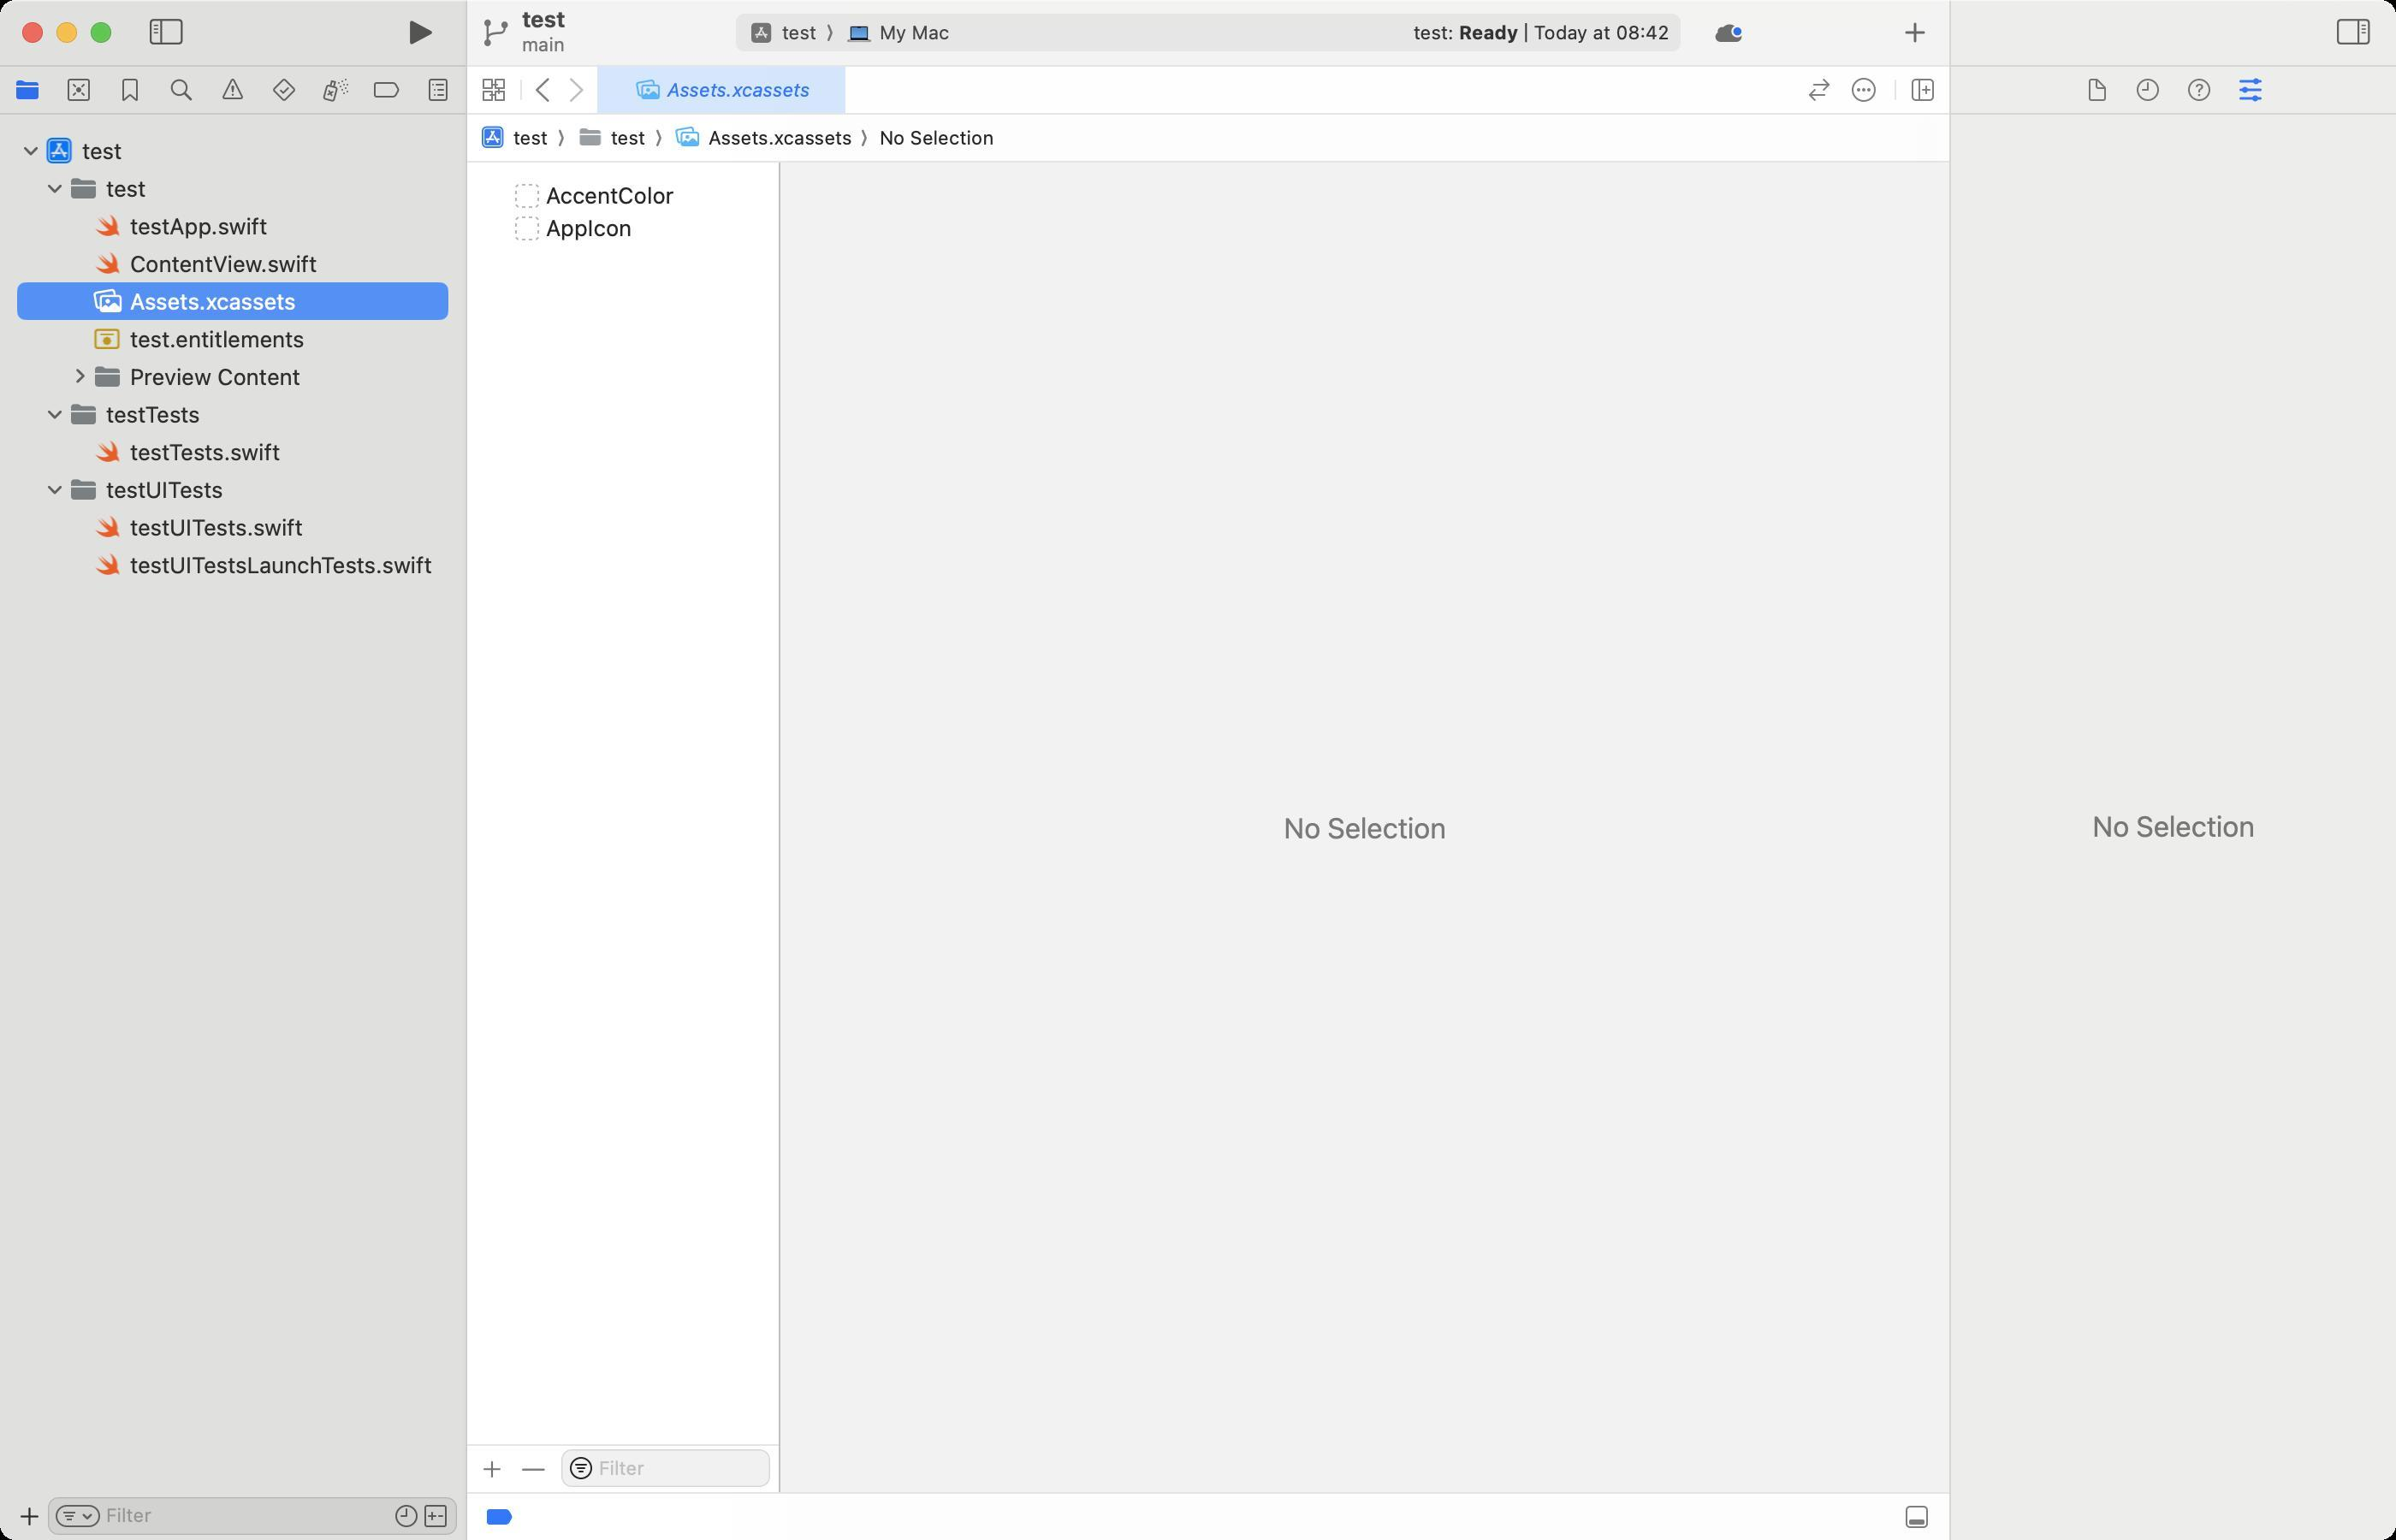
Accessibility tree:
{"name": "test_—_Assets.xcassets", "role": "AXWindow", "description": null, "role_description": "standard window", "value": null, "position": "164.00;127.00", "size": "1400;900", "children": [{"name": "test.xcodeproj", "role": "AXSplitGroup", "description": "/Users/[username]/Code/test/test/test.xcodeproj", "role_description": "split group", "value": null, "position": "0.00;0.00", "size": "1400;900", "children": [{"name": null, "role": "AXGroup", "description": "navigator", "role_description": "group", "value": null, "position": "0.00;0.00", "size": "272;900", "children": [{"name": "", "role": "AXRadioButton", "description": "Project", "role_description": "radio button", "value": 1, "position": "1.00;39.00", "size": "30;27", "children": []}, {"name": "", "role": "AXRadioButton", "description": "Source Control", "role_description": "radio button", "value": 0, "position": "31.00;39.00", "size": "30;27", "children": []}, {"name": "", "role": "AXRadioButton", "description": "Bookmarks", "role_description": "radio button", "value": 0, "position": "61.00;39.00", "size": "30;27", "children": []}, {"name": "", "role": "AXRadioButton", "description": "Find", "role_description": "radio button", "value": 0, "position": "91.00;39.00", "size": "30;27", "children": []}, {"name": "", "role": "AXRadioButton", "description": "Issues", "role_description": "radio button", "value": 0, "position": "121.00;39.00", "size": "30;27", "children": []}, {"name": "", "role": "AXRadioButton", "description": "Tests", "role_description": "radio button", "value": 0, "position": "151.00;39.00", "size": "30;27", "children": []}, {"name": "", "role": "AXRadioButton", "description": "Debug", "role_description": "radio button", "value": 0, "position": "181.00;39.00", "size": "30;27", "children": []}, {"name": "", "role": "AXRadioButton", "description": "Breakpoints", "role_description": "radio button", "value": 0, "position": "211.00;39.00", "size": "30;27", "children": []}, {"name": "", "role": "AXRadioButton", "description": "Reports", "role_description": "radio button", "value": 0, "position": "241.00;39.00", "size": "30;27", "children": []}, {"name": null, "role": "AXScrollArea", "description": null, "role_description": "scroll area", "value": null, "position": "0.00;67.00", "size": "272;805", "children": [{"name": null, "role": "AXOutline", "description": "Project Navigator", "role_description": "outline", "value": null, "position": "0.00;77.00", "size": "272;795", "children": [{"name": null, "role": "AXRow", "description": null, "role_description": "outline row", "value": null, "position": "0.00;77.00", "size": "272;22", "children": [{"name": null, "role": "AXCell", "description": null, "role_description": "cell", "value": null, "position": "10.00;77.00", "size": "252;22", "children": [{"name": "Project", "role": "AXImage", "description": "", "role_description": "", "value": null, "position": "25.75;78.50", "size": "19;18", "children": []}, {"name": null, "role": "AXTextField", "description": null, "role_description": "text field", "value": "test", "position": "46.00;80.00", "size": "210;16", "children": []}, {"name": null, "role": "AXDisclosureTriangle", "description": null, "role_description": "disclosure triangle", "value": 1, "position": "12.00;77.00", "size": "13;22", "children": []}]}]}, {"name": null, "role": "AXRow", "description": null, "role_description": "outline row", "value": null, "position": "0.00;99.00", "size": "272;22", "children": [{"name": null, "role": "AXCell", "description": null, "role_description": "cell", "value": null, "position": "10.00;99.00", "size": "252;22", "children": [{"name": "Group", "role": "AXImage", "description": "", "role_description": "", "value": null, "position": "40.00;103.00", "size": "18;14", "children": []}, {"name": null, "role": "AXTextField", "description": null, "role_description": "text field", "value": "test", "position": "60.00;102.00", "size": "196;16", "children": []}, {"name": null, "role": "AXDisclosureTriangle", "description": null, "role_description": "disclosure triangle", "value": 1, "position": "26.00;99.00", "size": "13;22", "children": []}]}]}, {"name": null, "role": "AXRow", "description": null, "role_description": "outline row", "value": null, "position": "0.00;121.00", "size": "272;22", "children": [{"name": null, "role": "AXCell", "description": null, "role_description": "cell", "value": null, "position": "10.00;121.00", "size": "252;22", "children": [{"name": "Swift_Source", "role": "AXImage", "description": "", "role_description": "", "value": null, "position": "54.75;124.00", "size": "17;15", "children": []}, {"name": null, "role": "AXTextField", "description": null, "role_description": "text field", "value": "testApp.swift", "position": "74.00;124.00", "size": "182;16", "children": []}]}]}, {"name": null, "role": "AXRow", "description": null, "role_description": "outline row", "value": null, "position": "0.00;143.00", "size": "272;22", "children": [{"name": null, "role": "AXCell", "description": null, "role_description": "cell", "value": null, "position": "10.00;143.00", "size": "252;22", "children": [{"name": "Swift_Source", "role": "AXImage", "description": "", "role_description": "", "value": null, "position": "54.75;146.00", "size": "17;15", "children": []}, {"name": null, "role": "AXTextField", "description": null, "role_description": "text field", "value": "ContentView.swift", "position": "74.00;146.00", "size": "182;16", "children": []}]}]}, {"name": null, "role": "AXRow", "description": null, "role_description": "outline row", "value": null, "position": "0.00;165.00", "size": "272;22", "children": [{"name": null, "role": "AXCell", "description": null, "role_description": "cell", "value": null, "position": "10.00;165.00", "size": "252;22", "children": [{"name": "Folder", "role": "AXImage", "description": "", "role_description": "", "value": null, "position": "53.00;167.50", "size": "20;16", "children": []}, {"name": null, "role": "AXTextField", "description": null, "role_description": "text field", "value": "Assets.xcassets", "position": "74.00;168.00", "size": "182;16", "children": []}]}]}, {"name": null, "role": "AXRow", "description": null, "role_description": "outline row", "value": null, "position": "0.00;187.00", "size": "272;22", "children": [{"name": null, "role": "AXCell", "description": null, "role_description": "cell", "value": null, "position": "10.00;187.00", "size": "252;22", "children": [{"name": "Entitlements_File", "role": "AXImage", "description": "", "role_description": "", "value": null, "position": "53.75;191.00", "size": "19;14", "children": []}, {"name": null, "role": "AXTextField", "description": null, "role_description": "text field", "value": "test.entitlements", "position": "74.00;190.00", "size": "182;16", "children": []}]}]}, {"name": null, "role": "AXRow", "description": null, "role_description": "outline row", "value": null, "position": "0.00;209.00", "size": "272;22", "children": [{"name": null, "role": "AXCell", "description": null, "role_description": "cell", "value": null, "position": "10.00;209.00", "size": "252;22", "children": [{"name": "Group", "role": "AXImage", "description": "", "role_description": "", "value": null, "position": "54.00;213.00", "size": "18;14", "children": []}, {"name": null, "role": "AXTextField", "description": null, "role_description": "text field", "value": "Preview Content", "position": "74.00;212.00", "size": "182;16", "children": []}, {"name": null, "role": "AXDisclosureTriangle", "description": null, "role_description": "disclosure triangle", "value": 0, "position": "40.00;209.00", "size": "13;22", "children": []}]}]}, {"name": null, "role": "AXRow", "description": null, "role_description": "outline row", "value": null, "position": "0.00;231.00", "size": "272;22", "children": [{"name": null, "role": "AXCell", "description": null, "role_description": "cell", "value": null, "position": "10.00;231.00", "size": "252;22", "children": [{"name": "Group", "role": "AXImage", "description": "", "role_description": "", "value": null, "position": "40.00;235.00", "size": "18;14", "children": []}, {"name": null, "role": "AXTextField", "description": null, "role_description": "text field", "value": "testTests", "position": "60.00;234.00", "size": "196;16", "children": []}, {"name": null, "role": "AXDisclosureTriangle", "description": null, "role_description": "disclosure triangle", "value": 1, "position": "26.00;231.00", "size": "13;22", "children": []}]}]}, {"name": null, "role": "AXRow", "description": null, "role_description": "outline row", "value": null, "position": "0.00;253.00", "size": "272;22", "children": [{"name": null, "role": "AXCell", "description": null, "role_description": "cell", "value": null, "position": "10.00;253.00", "size": "252;22", "children": [{"name": "Swift_Source", "role": "AXImage", "description": "", "role_description": "", "value": null, "position": "54.75;256.00", "size": "17;15", "children": []}, {"name": null, "role": "AXTextField", "description": null, "role_description": "text field", "value": "testTests.swift", "position": "74.00;256.00", "size": "182;16", "children": []}]}]}, {"name": null, "role": "AXRow", "description": null, "role_description": "outline row", "value": null, "position": "0.00;275.00", "size": "272;22", "children": [{"name": null, "role": "AXCell", "description": null, "role_description": "cell", "value": null, "position": "10.00;275.00", "size": "252;22", "children": [{"name": "Group", "role": "AXImage", "description": "", "role_description": "", "value": null, "position": "40.00;279.00", "size": "18;14", "children": []}, {"name": null, "role": "AXTextField", "description": null, "role_description": "text field", "value": "testUITests", "position": "60.00;278.00", "size": "196;16", "children": []}, {"name": null, "role": "AXDisclosureTriangle", "description": null, "role_description": "disclosure triangle", "value": 1, "position": "26.00;275.00", "size": "13;22", "children": []}]}]}, {"name": null, "role": "AXRow", "description": null, "role_description": "outline row", "value": null, "position": "0.00;297.00", "size": "272;22", "children": [{"name": null, "role": "AXCell", "description": null, "role_description": "cell", "value": null, "position": "10.00;297.00", "size": "252;22", "children": [{"name": "Swift_Source", "role": "AXImage", "description": "", "role_description": "", "value": null, "position": "54.75;300.00", "size": "17;15", "children": []}, {"name": null, "role": "AXTextField", "description": null, "role_description": "text field", "value": "testUITests.swift", "position": "74.00;300.00", "size": "182;16", "children": []}]}]}, {"name": null, "role": "AXRow", "description": null, "role_description": "outline row", "value": null, "position": "0.00;319.00", "size": "272;22", "children": [{"name": null, "role": "AXCell", "description": null, "role_description": "cell", "value": null, "position": "10.00;319.00", "size": "252;22", "children": [{"name": "Swift_Source", "role": "AXImage", "description": "", "role_description": "", "value": null, "position": "54.75;322.00", "size": "17;15", "children": []}, {"name": null, "role": "AXTextField", "description": null, "role_description": "text field", "value": "testUITestsLaunchTests.swift", "position": "74.00;322.00", "size": "182;16", "children": []}]}]}, {"name": null, "role": "AXColumn", "description": null, "role_description": "column", "value": null, "position": "10.00;77.00", "size": "252;795", "children": []}]}]}, {"name": null, "role": "AXTextField", "description": "Project navigator filter", "role_description": "search text field", "value": null, "position": "28.00;875.00", "size": "239;22", "children": [{"name": "Recent_files", "role": "AXCheckBox", "description": null, "role_description": "toggle button", "value": 0, "position": "229.00;876.00", "size": "17;20", "children": []}, {"name": "Files_with_source-control_status", "role": "AXCheckBox", "description": null, "role_description": "toggle button", "value": 0, "position": "246.00;876.00", "size": "17;20", "children": []}, {"name": "", "role": "AXUnknown", "description": "cancel", "role_description": "unknown", "value": null, "position": "-164.00;968.00", "size": "11;22", "children": [{"name": "", "role": "AXButton", "description": "cancel", "role_description": "button", "value": null, "position": "-164.00;968.00", "size": "11;22", "children": []}]}, {"name": null, "role": "AXButton", "description": "Icon View Drop Down", "role_description": "button", "value": null, "position": "47.50;884.00", "size": "7;4", "children": []}]}, {"name": "", "role": "AXMenuButton", "description": null, "role_description": "menu button", "value": null, "position": "2.00;876.00", "size": "26;20", "children": []}]}, {"name": null, "role": "AXSplitter", "description": null, "role_description": "splitter", "value": 272.0, "position": "272.00;38.00", "size": "1;862", "children": []}, {"name": null, "role": "AXGroup", "description": "editor area", "role_description": "group", "value": null, "position": "273.00;0.00", "size": "866;900", "children": [{"name": null, "role": "AXSplitGroup", "description": null, "role_description": "split group", "value": null, "position": "273.00;0.00", "size": "866;900", "children": [{"name": null, "role": "AXSplitGroup", "description": null, "role_description": "split group", "value": null, "position": "273.00;0.00", "size": "866;900", "children": [{"name": null, "role": "AXGroup", "description": "Assets.xcassets", "role_description": "group", "value": null, "position": "273.00;0.00", "size": "866;900", "children": [{"name": null, "role": "AXGroup", "description": "Assets.xcassets", "role_description": "group", "value": null, "position": "273.00;0.00", "size": "866;900", "children": [{"name": null, "role": "AXSplitGroup", "description": null, "role_description": "split group", "value": null, "position": "273.00;0.00", "size": "866;900", "children": [{"name": null, "role": "AXSplitGroup", "description": null, "role_description": "split group", "value": null, "position": "273.00;0.00", "size": "866;900", "children": [{"name": null, "role": "AXScrollArea", "description": null, "role_description": "scroll area", "value": null, "position": "273.00;95.00", "size": "182;749", "children": [{"name": null, "role": "AXOutline", "description": "Assets", "role_description": "outline", "value": null, "position": "273.00;95.00", "size": "182;749", "children": [{"name": null, "role": "AXRow", "description": null, "role_description": "outline row", "value": null, "position": "273.00;105.00", "size": "182;19", "children": [{"name": null, "role": "AXTextField", "description": null, "role_description": "text field", "value": "AccentColor", "position": "298.00;106.00", "size": "141;17", "children": []}]}, {"name": null, "role": "AXRow", "description": null, "role_description": "outline row", "value": null, "position": "273.00;124.00", "size": "182;19", "children": [{"name": null, "role": "AXTextField", "description": null, "role_description": "text field", "value": "AppIcon", "position": "298.00;125.00", "size": "141;17", "children": []}]}, {"name": null, "role": "AXColumn", "description": null, "role_description": "column", "value": null, "position": "283.00;95.00", "size": "162;749", "children": []}]}]}, {"name": null, "role": "AXTextField", "description": null, "role_description": "search text field", "value": "", "position": "328.00;847.00", "size": "122;22", "children": [{"name": "toggle_filter", "role": "AXButton", "description": "search", "role_description": "button", "value": null, "position": "328.00;847.00", "size": "15;22", "children": []}]}, {"name": "", "role": "AXMenuButton", "description": "Add a group or image set", "role_description": "menu button", "value": null, "position": "274.00;845.00", "size": "25;27", "children": []}, {"name": "", "role": "AXButton", "description": "remove", "role_description": "button", "value": null, "position": "299.00;845.00", "size": "25;28", "children": []}, {"name": null, "role": "AXSplitter", "description": null, "role_description": "splitter", "value": 182.0, "position": "455.00;38.00", "size": "1;862", "children": []}, {"name": null, "role": "AXGroup", "description": "placeholder view", "role_description": "group", "value": null, "position": "456.00;0.00", "size": "683;900", "children": [{"name": null, "role": "AXStaticText", "description": null, "role_description": "text", "value": "No Selection", "position": "746.00;474.00", "size": "103;20", "children": []}]}]}]}, {"name": null, "role": "AXGroup", "description": "Jump Bar", "role_description": "group", "value": null, "position": "273.00;67.00", "size": "866;28", "children": [{"name": null, "role": "AXPopUpButton", "description": null, "role_description": "pop up button", "value": "test", "position": "273.00;67.00", "size": "62;27", "children": []}, {"name": null, "role": "AXPopUpButton", "description": null, "role_description": "pop up button", "value": "test", "position": "335.00;67.00", "size": "57;27", "children": []}, {"name": null, "role": "AXPopUpButton", "description": null, "role_description": "pop up button", "value": "Assets.xcassets", "position": "392.00;67.00", "size": "120;27", "children": []}, {"name": null, "role": "AXPopUpButton", "description": null, "role_description": "pop up button", "value": "No Selection", "position": "512.00;67.00", "size": "83;27", "children": []}]}]}, {"name": null, "role": "AXGroup", "description": "Tab Bar", "role_description": "group", "value": null, "position": "273.00;39.00", "size": "866;28", "children": [{"name": "Tab_bar,_1_tab", "role": "AXTabGroup", "description": "tab bar", "role_description": "tab group", "value": "{\n    \"name\": \"Assets.xcassets\",\n    \"role\": \"AXRadioButton\",\n    \"description\": null,\n    \"role_description\": \"tab\",\n    \"value\": true,\n    \"position\": \"349.00;39.00\",\n    \"size\": \"145;27\",\n    \"children\": [\n        {\n            \"name\": \"close_tab\",\n            \"role\": \"AXButton\",\n            \"description\": \"Close\",\n            \"role_description\": \"button\",\n            \"value\": null,\n            \"position\": \"353.00;44.50\",\n            \"size\": \"16;16\",\n            \"children\": [\n                {\n                    \"name\": \"close_tab\",\n                    \"role\": \"AXButton\",\n                    \"description\": \"Close\",\n                    \"role_description\": \"button\",\n                    \"value\": null,\n                    \"position\": \"353.00;44.50\",\n                    \"size\": \"16;16\",\n                    \"children\": []\n                }\n            ]\n        }\n    ]\n}", "position": "349.00;39.00", "size": "700;27", "children": [{"name": null, "role": "AXScrollArea", "description": null, "role_description": "scroll area", "value": null, "position": "349.00;39.00", "size": "700;27", "children": [{"name": "Assets.xcassets", "role": "AXRadioButton", "description": null, "role_description": "tab", "value": true, "position": "349.00;39.00", "size": "145;27", "children": [{"name": "close_tab", "role": "AXButton", "description": "Close", "role_description": "button", "value": null, "position": "353.00;44.50", "size": "16;16", "children": [{"name": "close_tab", "role": "AXButton", "description": "Close", "role_description": "button", "value": null, "position": "353.00;44.50", "size": "16;16", "children": []}]}]}]}]}, {"name": "", "role": "AXButton", "description": "Related Items", "role_description": "button", "value": null, "position": "277.00;39.00", "size": "23;27", "children": []}, {"name": "", "role": "AXButton", "description": "Go Back", "role_description": "button", "value": null, "position": "309.00;39.00", "size": "18;27", "children": []}, {"name": "", "role": "AXButton", "description": "Go Forward", "role_description": "button", "value": null, "position": "327.00;39.00", "size": "18;27", "children": []}, {"name": "", "role": "AXCheckBox", "description": "Code Review", "role_description": "toggle button", "value": "0", "position": "1051.00;39.00", "size": "24;27", "children": []}, {"name": "", "role": "AXButton", "description": "editor options", "role_description": "button", "value": null, "position": "1075.00;39.00", "size": "28;27", "children": []}, {"name": "", "role": "AXButton", "description": "Add Editor on Right", "role_description": "button", "value": null, "position": "1112.00;39.00", "size": "23;27", "children": []}]}]}]}, {"name": null, "role": "AXGroup", "description": "debug bar", "role_description": "group", "value": null, "position": "273.00;873.00", "size": "866;27", "children": [{"name": "", "role": "AXCheckBox", "description": "Breakpoints", "role_description": "toggle button", "value": 1, "position": "277.00;873.00", "size": "30;27", "children": []}, {"name": "", "role": "AXButton", "description": "show debug area", "role_description": "button", "value": null, "position": "1105.00;873.00", "size": "30;27", "children": []}]}]}]}, {"name": null, "role": "AXSplitter", "description": null, "role_description": "splitter", "value": 866.0, "position": "1139.00;38.00", "size": "1;862", "children": []}, {"name": null, "role": "AXGroup", "description": "inspector", "role_description": "group", "value": null, "position": "1140.00;0.00", "size": "260;900", "children": [{"name": null, "role": "AXStaticText", "description": null, "role_description": "text", "value": "No Selection", "position": "1218.50;473.00", "size": "103;20", "children": []}, {"name": "", "role": "AXRadioButton", "description": "File Inspector", "role_description": "radio button", "value": 0, "position": "1210.00;39.00", "size": "30;27", "children": []}, {"name": "", "role": "AXRadioButton", "description": "History Inspector", "role_description": "radio button", "value": 0, "position": "1240.00;39.00", "size": "30;27", "children": []}, {"name": "", "role": "AXRadioButton", "description": "Quick Help Inspector", "role_description": "radio button", "value": 0, "position": "1270.00;39.00", "size": "30;27", "children": []}, {"name": "", "role": "AXRadioButton", "description": "Attributes Inspector", "role_description": "radio button", "value": 1, "position": "1300.00;39.00", "size": "30;27", "children": []}]}]}, {"name": null, "role": "AXToolbar", "description": null, "role_description": "toolbar", "value": null, "position": "0.00;0.00", "size": "1400;38", "children": [{"name": null, "role": "AXButton", "description": "Hide Navigator", "role_description": "button", "value": null, "position": "76.00;0.00", "size": "42;38", "children": []}, {"name": null, "role": "AXGroup", "description": null, "role_description": "group", "value": null, "position": "176.00;0.00", "size": "92;38", "children": [{"name": "Run", "role": "AXButton", "description": null, "role_description": "button", "value": null, "position": "225.00;7.00", "size": "40;25", "children": []}]}, {"name": null, "role": "AXButton", "description": "Branch Chooser", "role_description": "button", "value": "test, main", "position": "277.00;0.00", "size": "136;38", "children": [{"name": null, "role": "AXButton", "description": "Branch Chooser", "role_description": "button", "value": "test, main", "position": "281.00;2.00", "size": "128;34", "children": [{"name": null, "role": "AXStaticText", "description": null, "role_description": "text", "value": "test", "position": "303.00;3.00", "size": "30;16", "children": []}, {"name": null, "role": "AXStaticText", "description": null, "role_description": "text", "value": "main", "position": "303.00;19.00", "size": "30;14", "children": []}, {"name": null, "role": "AXImage", "description": "", "role_description": "image", "value": null, "position": "281.00;7.00", "size": "18;24", "children": []}]}]}, {"name": null, "role": "AXGroup", "description": null, "role_description": "group", "value": null, "position": "426.00;0.00", "size": "560;38", "children": [{"name": null, "role": "AXGroup", "description": "Activity View", "role_description": "group", "value": null, "position": "430.00;8.00", "size": "552;22", "children": [{"name": null, "role": "AXList", "description": "path", "role_description": "list", "value": null, "position": "430.00;8.00", "size": "140;22", "children": [{"name": null, "role": "AXPopUpButton", "description": "Active Scheme", "role_description": "pop up button", "value": "test", "position": "430.00;8.00", "size": "62;22", "children": []}, {"name": null, "role": "AXPopUpButton", "description": "Active Run Destination", "role_description": "pop up button", "value": "My Mac", "position": "492.00;8.00", "size": "78;22", "children": []}]}, {"name": null, "role": "AXStaticText", "description": null, "role_description": "text", "value": "test: Ready │ Today at 08:42", "position": "824.00;12.00", "size": "154;14", "children": []}]}]}, {"name": null, "role": "AXButton", "description": "Notices", "role_description": "button", "value": null, "position": "995.00;0.00", "size": "30;38", "children": []}, {"name": null, "role": "AXButton", "description": "Library", "role_description": "button", "value": null, "position": "1103.00;0.00", "size": "32;38", "children": []}, {"name": null, "role": "AXButton", "description": "Hide Inspector", "role_description": "button", "value": null, "position": "1354.00;0.00", "size": "42;38", "children": []}]}, {"name": null, "role": "AXButton", "description": null, "role_description": "close button", "value": null, "position": "12.00;11.00", "size": "14;16", "children": []}, {"name": null, "role": "AXButton", "description": null, "role_description": "full screen button", "value": null, "position": "52.00;11.00", "size": "14;16", "children": [{"name": null, "role": "AXGroup", "description": null, "role_description": "group", "value": null, "position": "52.00;11.00", "size": "14;16", "children": [{"name": null, "role": "AXGroup", "description": null, "role_description": "group", "value": null, "position": "52.00;11.00", "size": "14;16", "children": []}]}]}, {"name": null, "role": "AXButton", "description": null, "role_description": "minimize button", "value": null, "position": "32.00;11.00", "size": "14;16", "children": []}]}